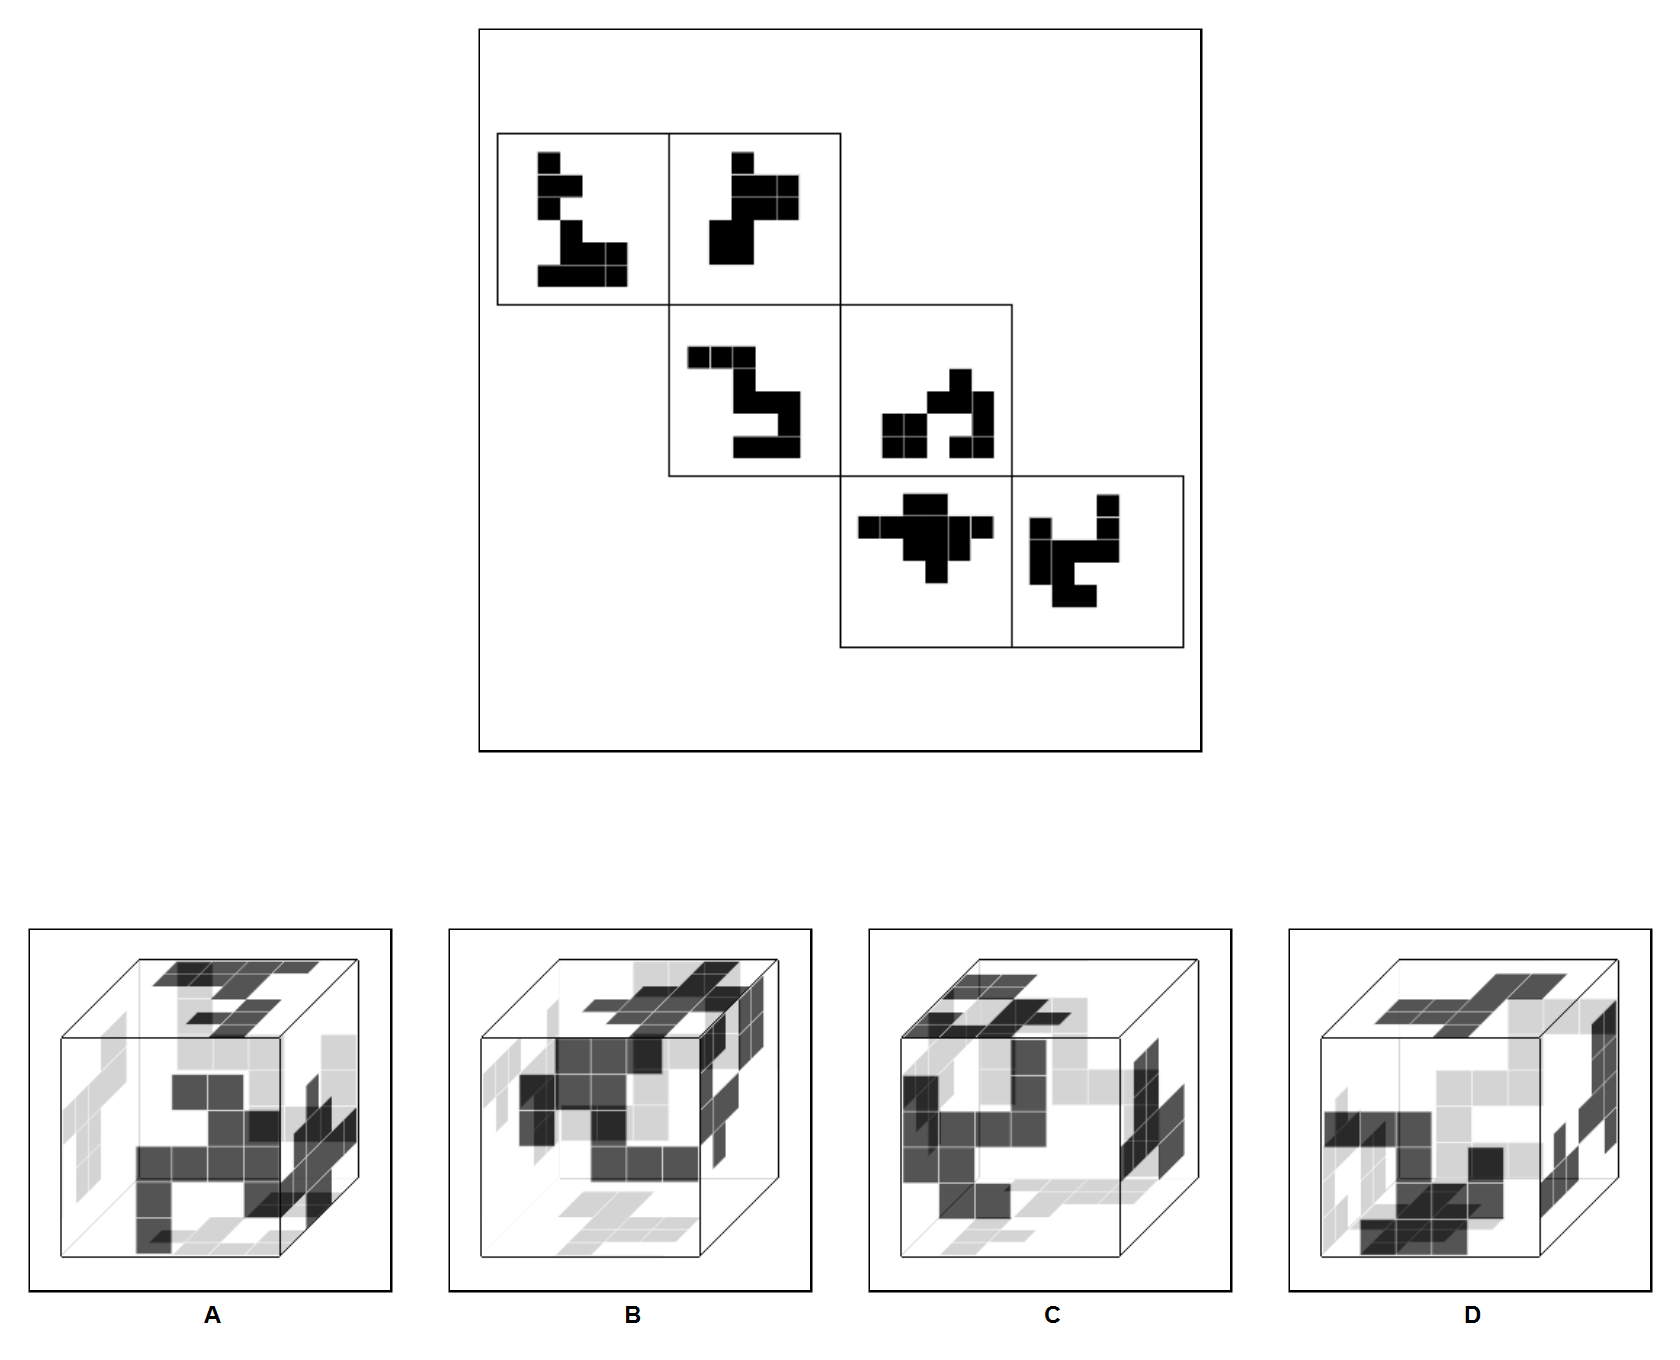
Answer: D